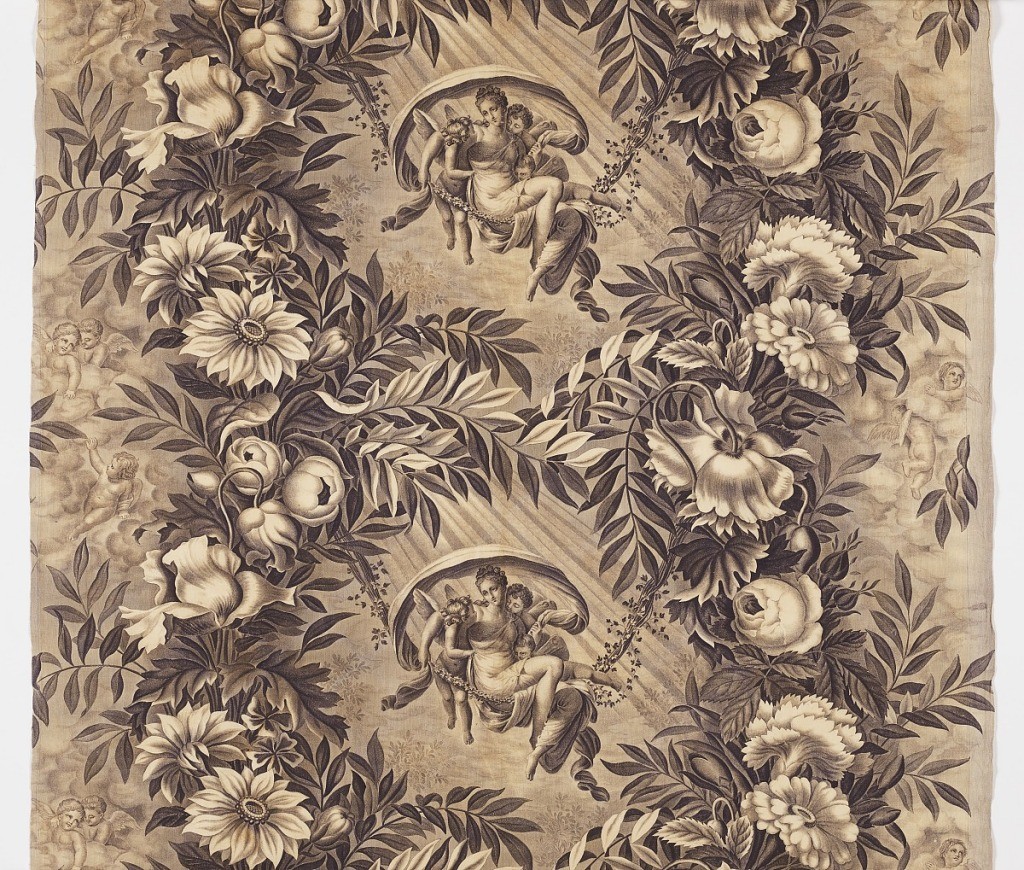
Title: Textile
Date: ca. 1840
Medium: cotton Technique: roller printed on plain weave
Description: Woman surounded by putti swinging on a vine between columns of flowers. in sepia on off-white.